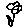
Label: flower